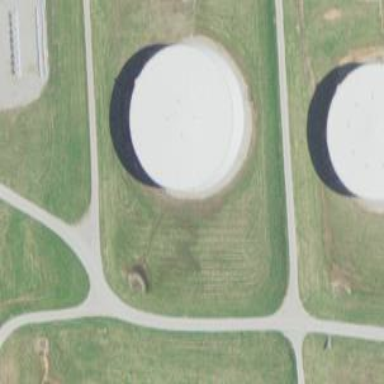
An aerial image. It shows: Storage tank that is man-made.